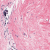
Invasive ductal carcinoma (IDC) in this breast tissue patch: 0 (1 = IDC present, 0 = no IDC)